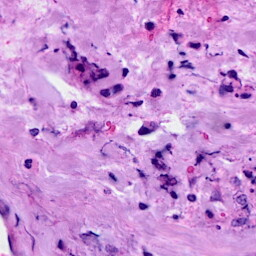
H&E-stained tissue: Breast